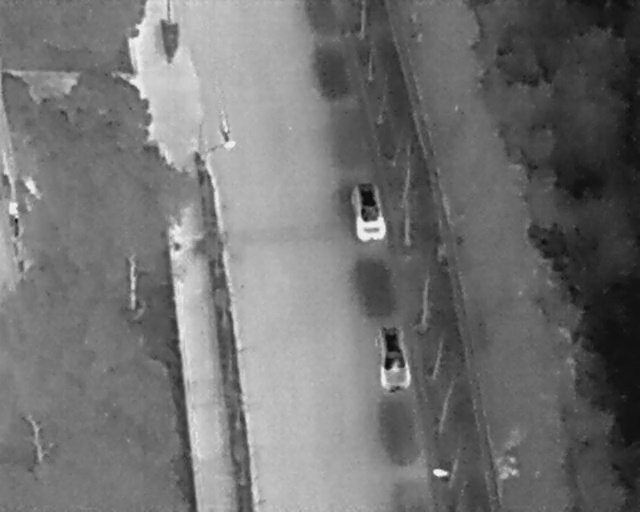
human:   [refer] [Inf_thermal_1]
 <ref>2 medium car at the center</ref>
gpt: <box>[[56, 66, 66, 73, 176], [52, 38, 62, 44, 175]]</box>